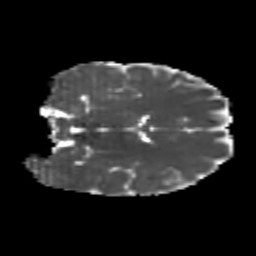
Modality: MD
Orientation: coronal
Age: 22
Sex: male
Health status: healthy
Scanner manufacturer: philips
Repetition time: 7.519 s
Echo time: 0.08821 s